Question:
This grey and blurry area only show up when pushing or popping view controller. What causes this and how to fix it?
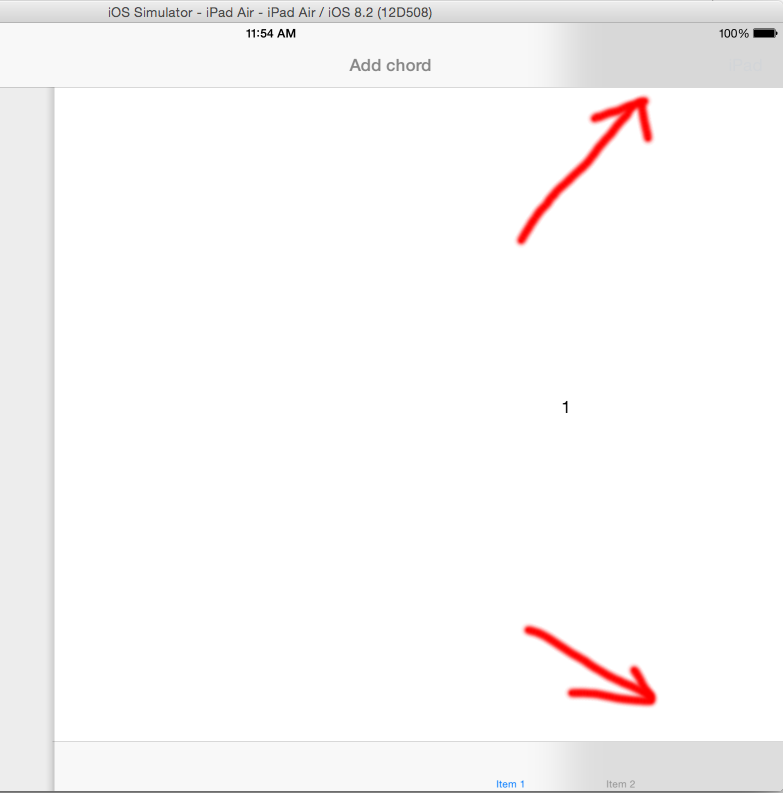
Answer: The problem is caused by 'window' having black background color. Matching 'window' and view controllers background colors fixed the problem.